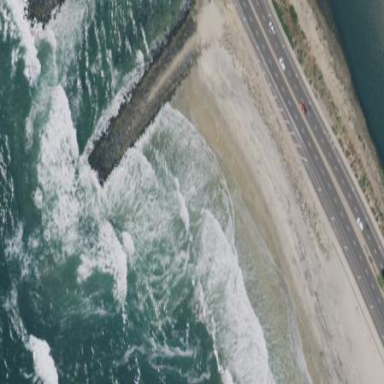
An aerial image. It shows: Breakwater structure.